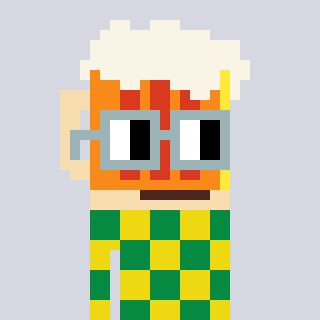
a pixel art character with square dark gray glasses, a beer-shaped head and a yellow-colored body on a cool background